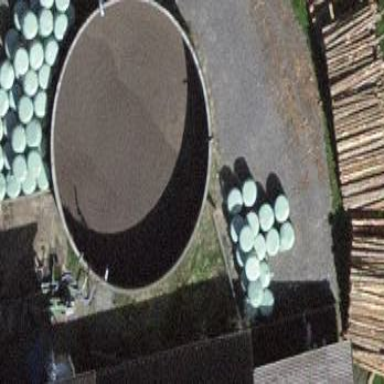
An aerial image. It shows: Storage tank that is man-made.